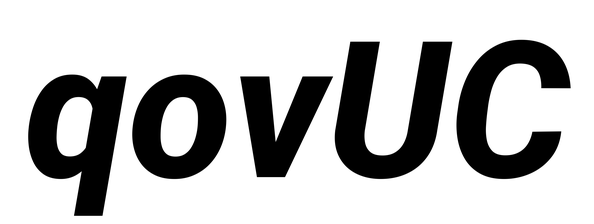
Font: Roboto-Italic_ExtraBold_Italic